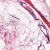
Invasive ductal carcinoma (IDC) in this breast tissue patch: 0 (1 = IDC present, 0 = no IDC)